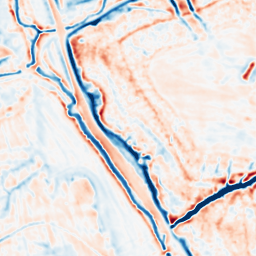
Category: multiscale
Decomposition family: dog_multiscale
Decomposition parameters: sigma_ratio: 1.4
n_scales: 4
base_sigma: 1
Upsampling method: sinc_blackman
Upsampling parameters: scale: 2
kernel_size: 16
Upsampling scale: 2